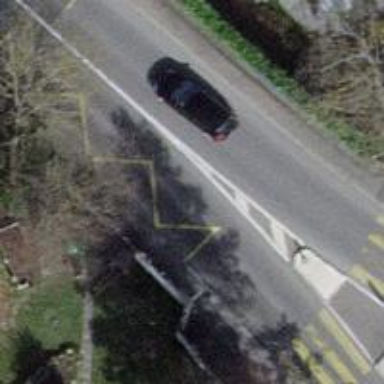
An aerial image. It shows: Asphalt sidewalk leading to platform for public transport.